Aerial crown-view tile of a tropical tree (Barro Colorado Island, Panama), acquired 20250715:
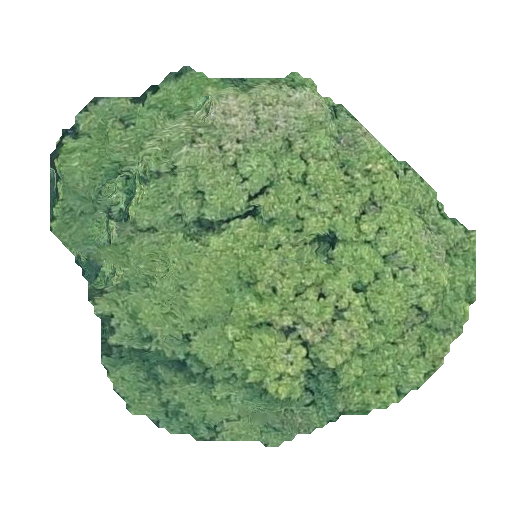
Species: Prioria copaifera
GBIF accepted scientific name: Prioria copaifera
Crown area: 174.653 m²